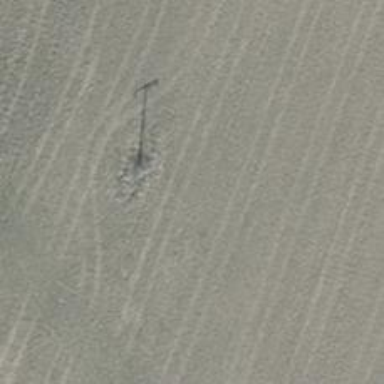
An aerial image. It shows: Power pole.